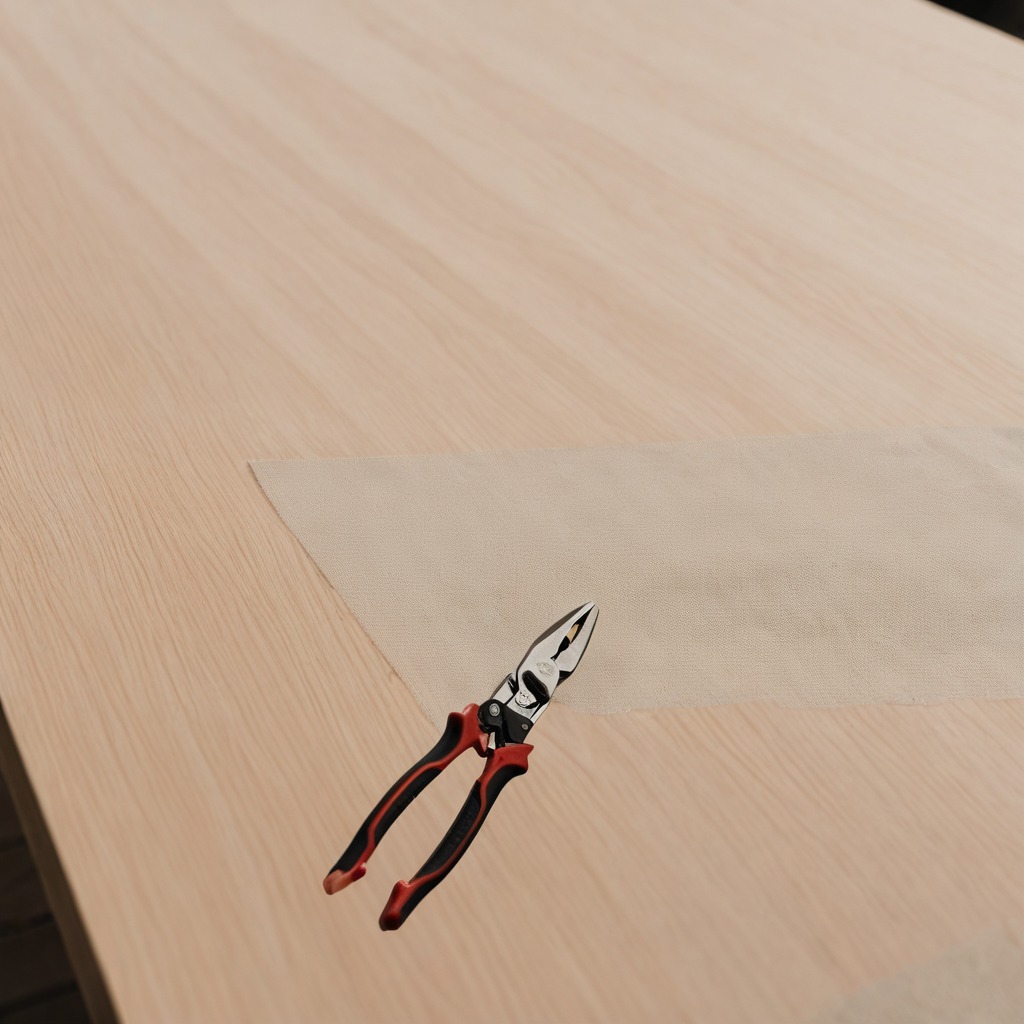
A plier lies on a wooden table in an outdoor workshop during daytime bright natural light soft shadows worn but beneath the cloth.